Aerial crown-view tile of a tropical tree (Barro Colorado Island, Panama), acquired 20250915:
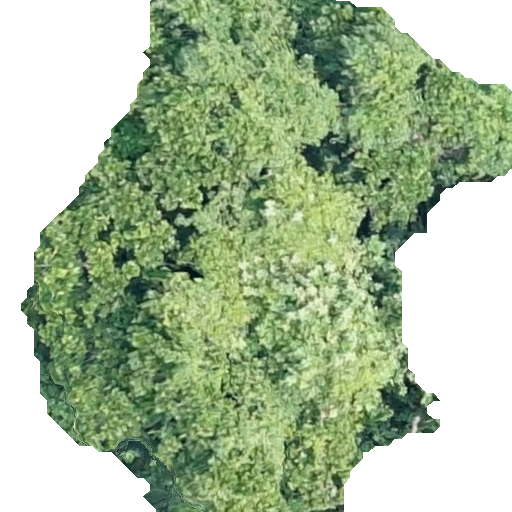
Species: Anacardium excelsum
GBIF accepted scientific name: Anacardium excelsum
Crown area: 264.104 m²